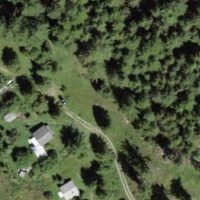
EUNIS habitat code: 43
Species observed at this site:
Geranium pyrenaicum